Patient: sex M, age 61
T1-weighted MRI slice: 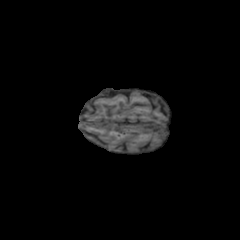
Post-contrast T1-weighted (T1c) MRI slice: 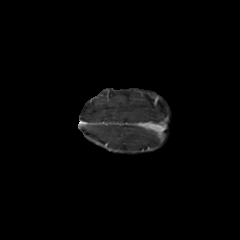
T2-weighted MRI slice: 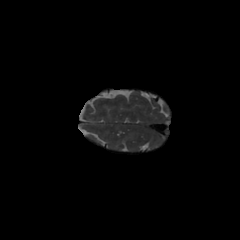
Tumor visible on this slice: no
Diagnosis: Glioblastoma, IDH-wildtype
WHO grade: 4